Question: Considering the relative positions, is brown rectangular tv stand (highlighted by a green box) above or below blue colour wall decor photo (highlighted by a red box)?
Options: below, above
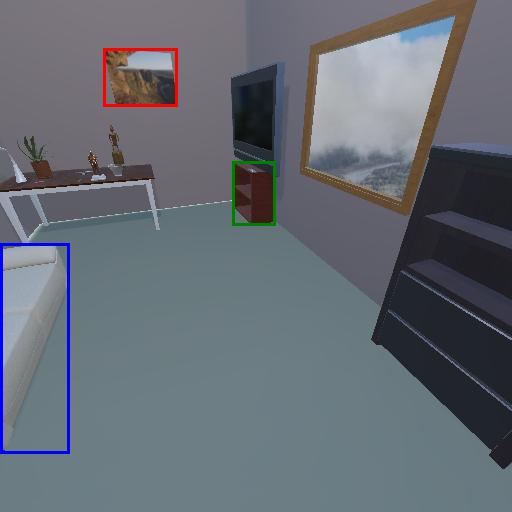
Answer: below